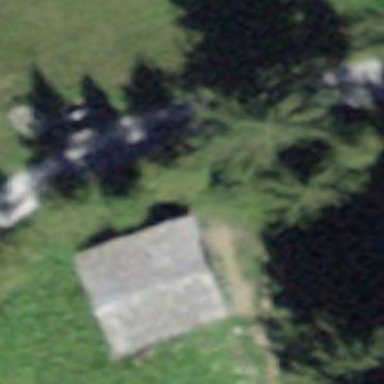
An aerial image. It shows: Bench.